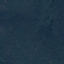
Land use / land cover: Forest